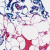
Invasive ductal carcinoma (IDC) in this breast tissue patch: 0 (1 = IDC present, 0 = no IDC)